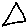
Label: triangle